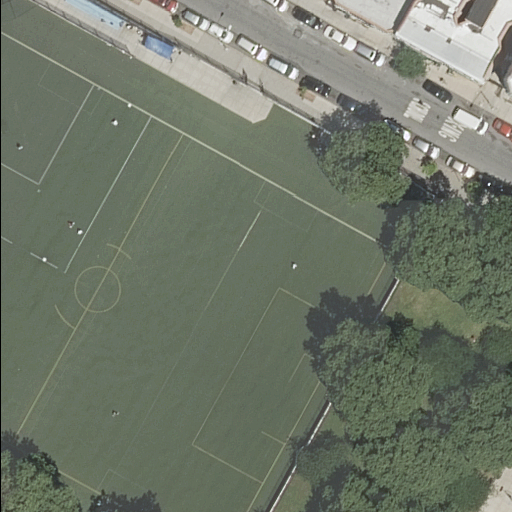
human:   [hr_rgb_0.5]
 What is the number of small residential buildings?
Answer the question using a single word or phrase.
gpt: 3

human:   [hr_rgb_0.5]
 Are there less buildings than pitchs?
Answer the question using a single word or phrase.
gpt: no

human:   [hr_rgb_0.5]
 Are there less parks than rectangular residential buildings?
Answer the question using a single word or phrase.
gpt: yes

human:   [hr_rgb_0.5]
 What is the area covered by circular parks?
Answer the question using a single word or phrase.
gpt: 0m2

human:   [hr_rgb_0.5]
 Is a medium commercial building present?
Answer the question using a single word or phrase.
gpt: no

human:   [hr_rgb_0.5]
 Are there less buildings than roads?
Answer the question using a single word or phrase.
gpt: no

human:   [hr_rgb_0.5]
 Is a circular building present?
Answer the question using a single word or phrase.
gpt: no

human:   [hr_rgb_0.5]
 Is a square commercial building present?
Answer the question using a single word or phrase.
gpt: no

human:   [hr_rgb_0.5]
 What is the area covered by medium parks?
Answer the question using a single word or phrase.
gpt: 0m2

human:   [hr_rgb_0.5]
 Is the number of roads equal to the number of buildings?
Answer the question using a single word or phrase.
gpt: no

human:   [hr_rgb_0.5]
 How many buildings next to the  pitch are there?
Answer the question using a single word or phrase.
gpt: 4

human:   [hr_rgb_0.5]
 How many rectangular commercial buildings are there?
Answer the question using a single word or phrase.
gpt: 0

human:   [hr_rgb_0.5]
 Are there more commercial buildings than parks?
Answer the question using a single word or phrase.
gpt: no

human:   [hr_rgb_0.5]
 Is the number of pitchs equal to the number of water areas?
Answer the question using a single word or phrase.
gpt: no

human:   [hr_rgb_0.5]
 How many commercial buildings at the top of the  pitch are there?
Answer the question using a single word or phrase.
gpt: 0

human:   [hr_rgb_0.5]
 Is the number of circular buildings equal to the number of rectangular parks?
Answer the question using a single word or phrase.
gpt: no

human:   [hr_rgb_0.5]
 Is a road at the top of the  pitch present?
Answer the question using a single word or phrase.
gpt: yes

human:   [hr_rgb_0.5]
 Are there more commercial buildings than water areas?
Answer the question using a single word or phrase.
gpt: no

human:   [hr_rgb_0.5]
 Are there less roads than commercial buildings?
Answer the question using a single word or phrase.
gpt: no

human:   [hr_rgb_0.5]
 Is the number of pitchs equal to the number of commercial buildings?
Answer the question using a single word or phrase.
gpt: no

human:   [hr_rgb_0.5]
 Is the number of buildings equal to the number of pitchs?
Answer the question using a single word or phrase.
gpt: no

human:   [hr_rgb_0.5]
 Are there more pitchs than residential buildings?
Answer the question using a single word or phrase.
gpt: no

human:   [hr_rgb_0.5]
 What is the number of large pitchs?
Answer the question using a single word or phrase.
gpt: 1

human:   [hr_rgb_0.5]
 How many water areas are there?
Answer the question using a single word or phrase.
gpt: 0

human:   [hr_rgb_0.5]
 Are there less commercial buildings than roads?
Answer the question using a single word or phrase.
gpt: yes

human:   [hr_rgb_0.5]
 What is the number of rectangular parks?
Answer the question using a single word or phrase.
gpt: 1

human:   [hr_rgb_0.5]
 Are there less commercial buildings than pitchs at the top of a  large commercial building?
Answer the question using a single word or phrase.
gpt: no

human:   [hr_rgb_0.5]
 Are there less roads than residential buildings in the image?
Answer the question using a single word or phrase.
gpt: yes

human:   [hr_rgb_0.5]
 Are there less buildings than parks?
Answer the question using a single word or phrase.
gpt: no

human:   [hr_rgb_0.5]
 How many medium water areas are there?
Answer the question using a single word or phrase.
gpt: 0

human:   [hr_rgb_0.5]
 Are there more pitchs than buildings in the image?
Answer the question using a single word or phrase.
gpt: no

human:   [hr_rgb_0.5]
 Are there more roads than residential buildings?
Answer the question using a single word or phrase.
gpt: no

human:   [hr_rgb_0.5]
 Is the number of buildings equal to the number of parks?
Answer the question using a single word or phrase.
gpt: no

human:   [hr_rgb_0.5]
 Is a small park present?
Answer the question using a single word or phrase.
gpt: no

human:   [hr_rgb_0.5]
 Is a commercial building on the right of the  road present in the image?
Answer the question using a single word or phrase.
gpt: no

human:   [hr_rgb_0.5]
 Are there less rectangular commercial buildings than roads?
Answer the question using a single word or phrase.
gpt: yes